Field crop: maize
Growth stage: 1
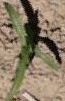
Species: maize